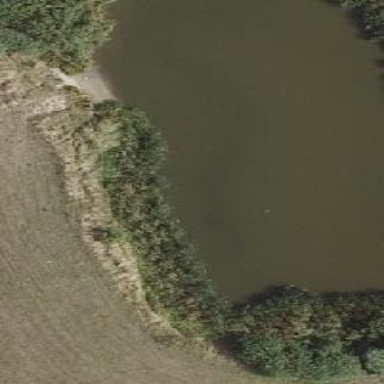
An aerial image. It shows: Reedbed in wetland area.